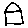
Label: house